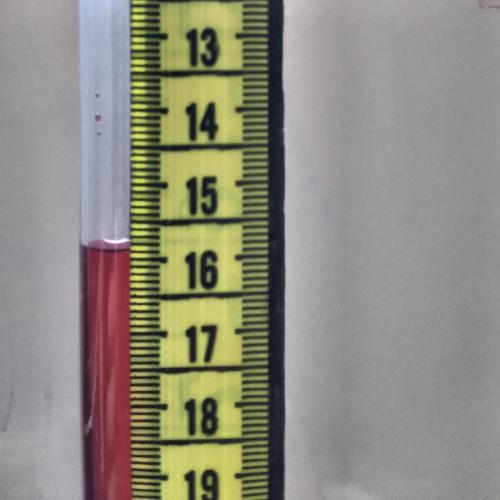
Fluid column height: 15.9 cm